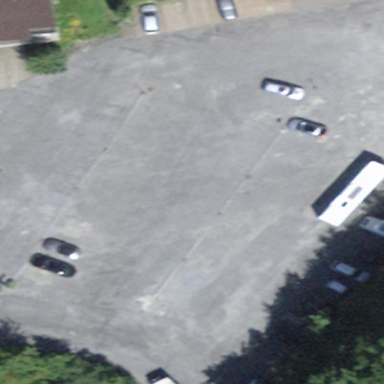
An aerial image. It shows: Parking area with surface.